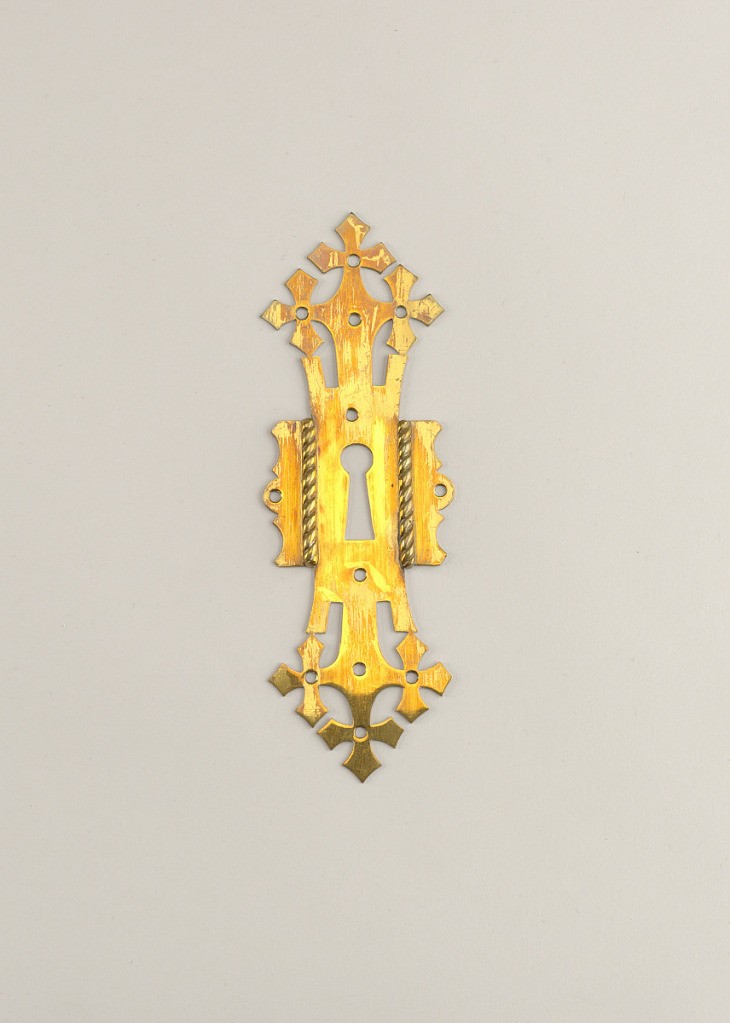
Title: Escutcheon
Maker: A.W.N. Pugin, English, 1812–1852
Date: ca. 1845
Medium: Brass
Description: Thin pierced, irregular shaped lock plate; top and bottom extending into stalks with three trefoils; keyhole flanked by vertical applied ropes.